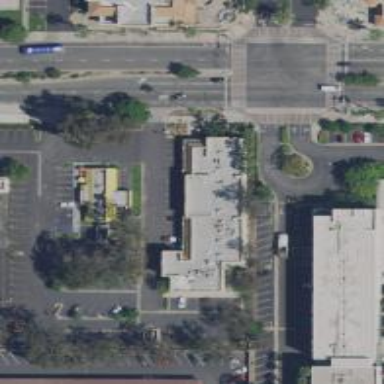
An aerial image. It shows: Parking space is available.